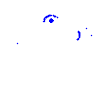
Particle: proton